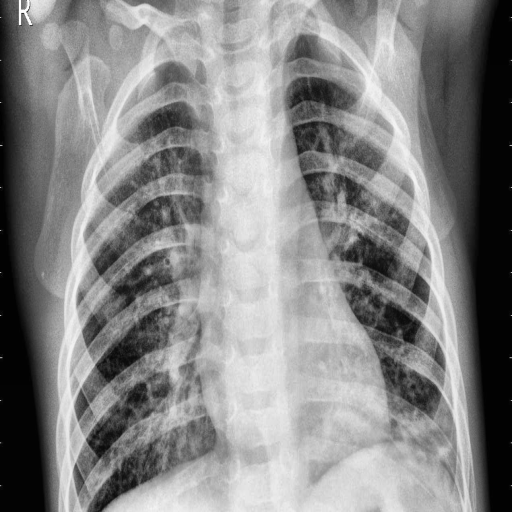
Finding: PNEUMONIA